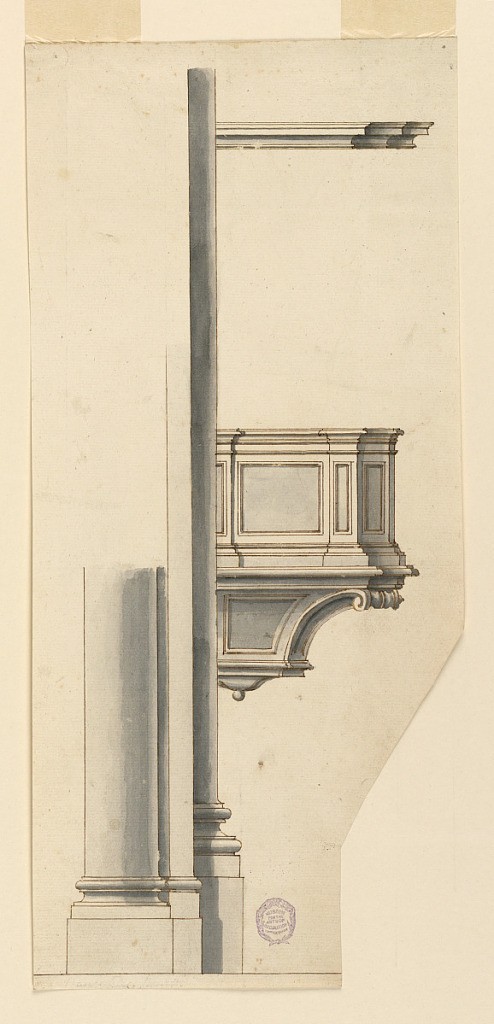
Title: Project: A pulpit shown in profile
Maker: Carlo Fontana, Italian, 1634 - 1714
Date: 1700–1750
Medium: Pen, ink, gray water, and color wash on paper
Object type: Drawing
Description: A pulpit is shown in profile fastened to a pilaster and facing right. The lower part of the column stands in front of a pilaster strip at the left.